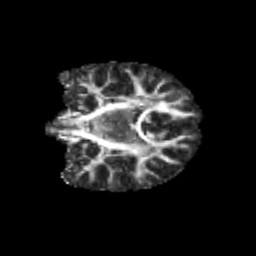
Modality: FA
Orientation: coronal
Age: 12
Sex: female
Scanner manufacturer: siemens
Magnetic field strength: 3 T
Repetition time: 3.8 s
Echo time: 0.07 s